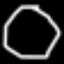
Label: octagon